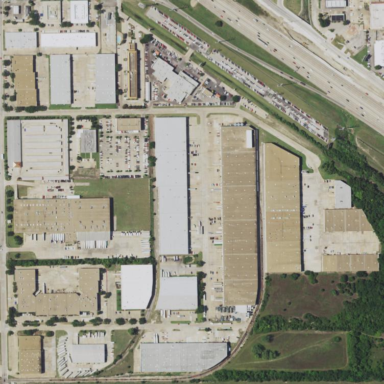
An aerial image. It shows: Industrial area.